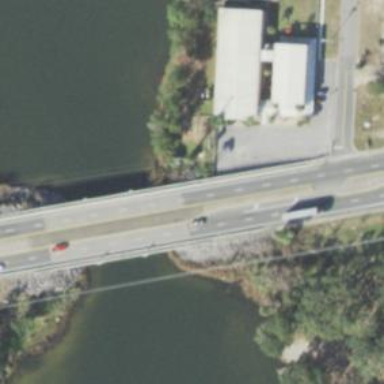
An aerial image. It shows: Primary highway bridge.